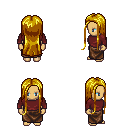
a pixel art fantasy rpg character, female body template, human, tanned skin, maroon long-sleeve shirt, robe skirt, blonde extra-long hairstyle, four views (front, back, left, right), 2x2 character sprite sheet, small pixel art, hard edges, no anti-aliasing